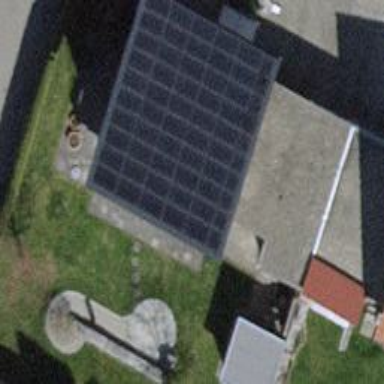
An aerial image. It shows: Solar-powered generator with solar thermal collector.